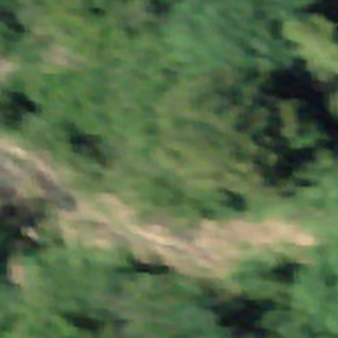
Label: other